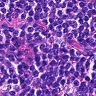
Metastatic tissue present: no